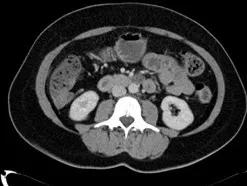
CT enteroclysis demonstrating nodular thickening of the jejunum.
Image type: radiology (ct)